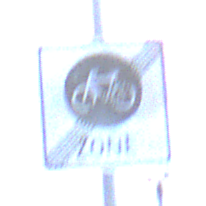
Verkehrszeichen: EndeFahrradzone
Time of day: Dawn
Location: Outdoor (Urban)
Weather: Clear
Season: NotSpecified
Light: Natural